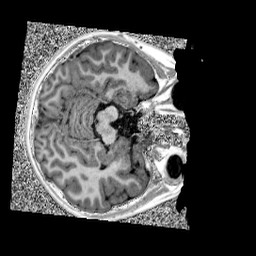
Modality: UNIT1
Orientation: axial
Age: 11
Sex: male
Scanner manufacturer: siemens
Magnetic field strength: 3 T
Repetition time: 4 s
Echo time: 0.00299 s